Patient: sex F, age 65
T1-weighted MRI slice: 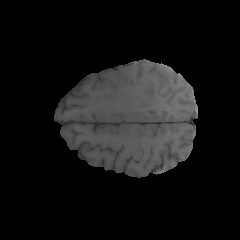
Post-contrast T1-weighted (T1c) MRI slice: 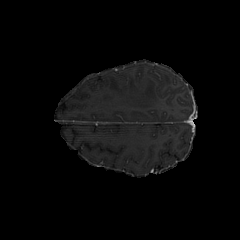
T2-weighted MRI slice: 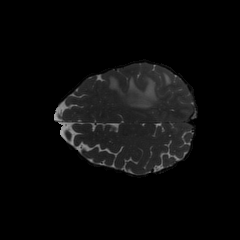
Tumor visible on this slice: yes
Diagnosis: Glioblastoma, IDH-wildtype
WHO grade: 4